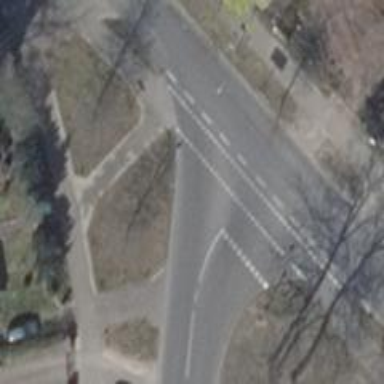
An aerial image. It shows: Uncontrolled crossing with central island on the road.